Question: <URL>
I want to drag the mouse on cell and whatever is under cells gets selected.
only its under cell get selected.
if user moves mouse zigzag way then no selection be happen. How can i do that.
.

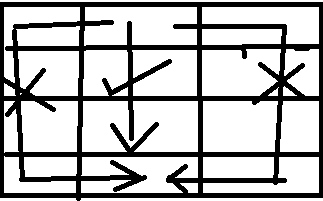
Answer: Here is a possible solution from the posted jsfiddle.
<URL>
Instead of highlighting based on each item that has been moused over, we can look at the index of the first (being the one clicked) and the last (being the one currently hovered with an active click drag state) and highlight all cells between.